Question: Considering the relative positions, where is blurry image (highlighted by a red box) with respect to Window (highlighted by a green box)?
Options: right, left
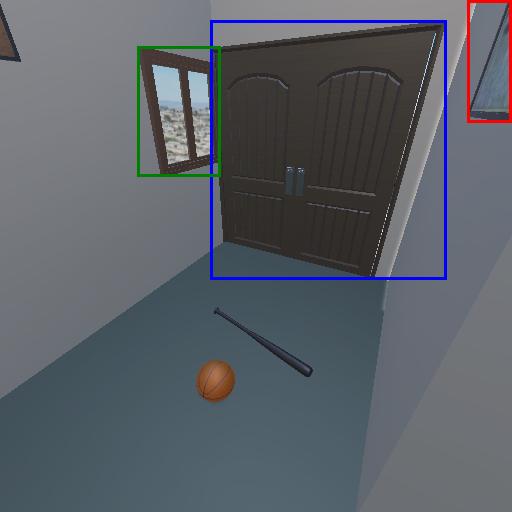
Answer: right